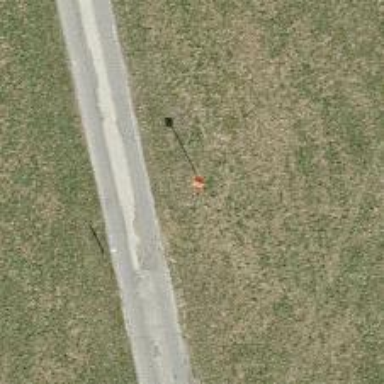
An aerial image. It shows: Pole with roof-covered pipeline marker.